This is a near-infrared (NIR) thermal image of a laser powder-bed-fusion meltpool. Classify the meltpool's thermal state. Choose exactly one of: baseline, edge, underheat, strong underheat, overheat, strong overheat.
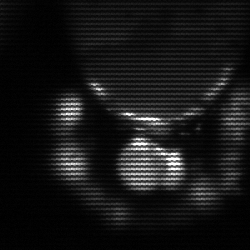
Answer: baseline